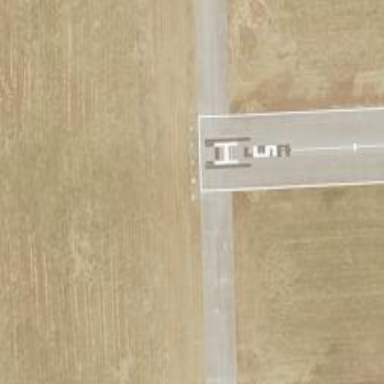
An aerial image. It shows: Runway surface made of asphalt at airport.